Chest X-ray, PA view. Patient: 73 years old, sex M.
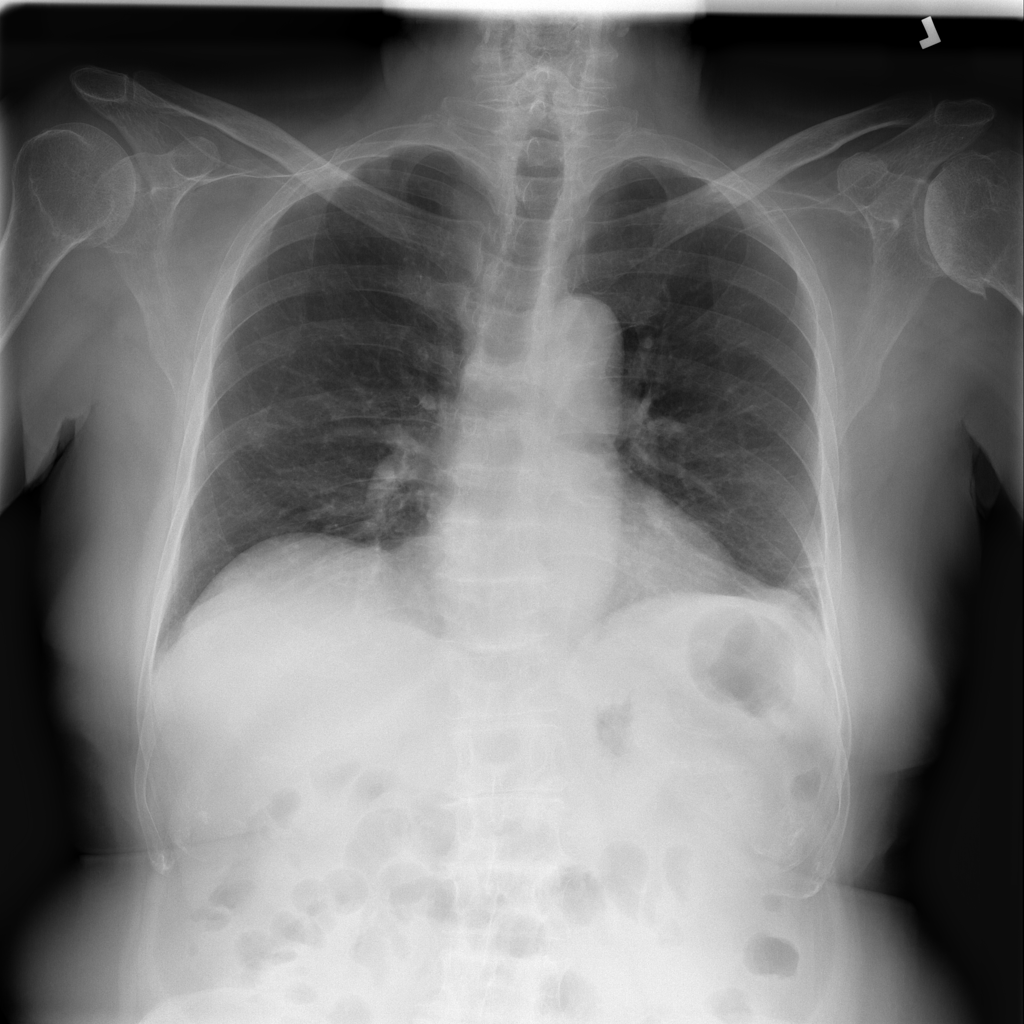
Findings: Atelectasis